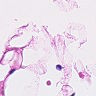
Metastatic tissue present: no